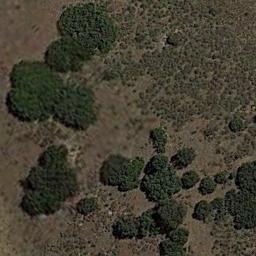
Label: chaparral